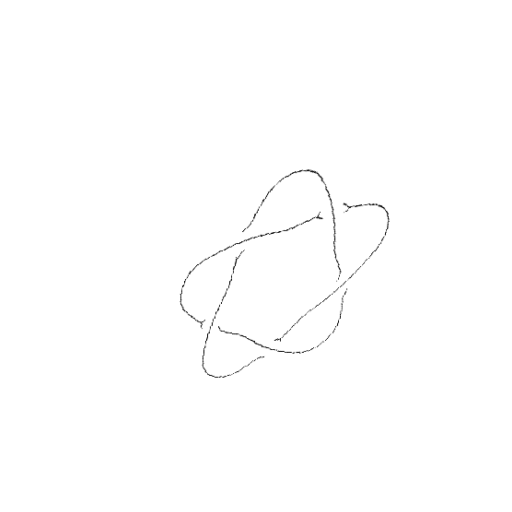
Crossing number: 5